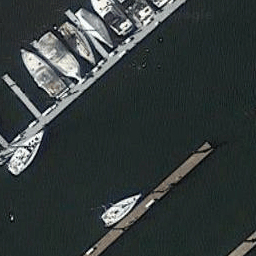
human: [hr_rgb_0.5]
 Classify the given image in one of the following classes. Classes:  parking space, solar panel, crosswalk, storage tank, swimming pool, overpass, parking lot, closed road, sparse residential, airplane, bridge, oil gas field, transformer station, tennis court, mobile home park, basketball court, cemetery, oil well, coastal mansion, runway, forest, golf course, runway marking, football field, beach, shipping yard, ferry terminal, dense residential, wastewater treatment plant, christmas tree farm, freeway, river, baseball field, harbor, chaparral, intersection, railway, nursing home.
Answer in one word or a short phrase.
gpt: harbor